Question: I have a form on my Java application which basically is to provide the user with a list of data from a DB query. one idea was to use a table and populate each row with data from my resultset. However when designing the UI my team and i decided that it didnt look as smooth as we wanted. So we thought we would look into creating a custom view of the results in a panel. we wanted it to look something like:

So instead of rows of a table it will look like this with one for each enquiry on the resultset.
The problem i am having is coding this. I spent a good deal of time trying to workout how to add a component to a JForm. as netbeans seem to by default set up the ui as a grouplayout? so I worked out how to add 1 panel using:
'''
javax.swing.JLabel idLbl;
javax.swing.JLabel jLabel1;
javax.swing.JLabel jLabel3;
javax.swing.JLabel jLabel5;
javax.swing.JLabel jLabel7;
javax.swing.JPanel jPanel1;
javax.swing.JLabel prefContactLbl;
javax.swing.JLabel propertyLabel;
jPanel1 = new javax.swing.JPanel();
jLabel1 = new javax.swing.JLabel();
idLbl = new javax.swing.JLabel();
jLabel3 = new javax.swing.JLabel();
propertyLabel = new javax.swing.JLabel();
jLabel5 = new javax.swing.JLabel();
contactLabel = new javax.swing.JLabel();
jLabel7 = new javax.swing.JLabel();
prefContactLbl = new javax.swing.JLabel();
jPanel1.setBorder(javax.swing.BorderFactory.createEtchedBorder());
jLabel1.setFont(new java.awt.Font("Tahoma", 1, 12));
jLabel1.setText("Enquiry Id:");
jLabel1.setName("jLabel"+i);
idLbl.setText("jLabel2");
jLabel3.setFont(new java.awt.Font("Tahoma", 1, 12));
jLabel3.setText("Property:");
propertyLabel.setText("A property Address in some town with a postcode");
jLabel5.setFont(new java.awt.Font("Tahoma", 1, 12));
jLabel5.setText("Contact:");
contactLabel.setText("A Persons Name ( <PHONE>)");
jLabel7.setFont(new java.awt.Font("Tahoma", 1, 12));
jLabel7.setText("Prefered Contact:");
prefContactLbl.setText("Email/Phone");
javax.swing.GroupLayout jPanel1Layout = new javax.swing.GroupLayout(jPanel1);
jPanel1.setLayout(jPanel1Layout);
jPanel1Layout.setHorizontalGroup(
jPanel1Layout.createParallelGroup(javax.swing.GroupLayout.Alignment.LEADING)
.addGroup(jPanel1Layout.createSequentialGroup()
.addContainerGap()
.addGroup(jPanel1Layout.createParallelGroup(javax.swing.GroupLayout.Alignment.LEADING)
.addGroup(jPanel1Layout.createSequentialGroup()
.addComponent(jLabel1)
.addPreferredGap(javax.swing.LayoutStyle.ComponentPlacement.RELATED)
.addComponent(idLbl)
.addGap(18, 18, 18)
.addComponent(jLabel3)
.addPreferredGap(javax.swing.LayoutStyle.ComponentPlacement.RELATED)
.addComponent(propertyLabel))
.addGroup(jPanel1Layout.createSequentialGroup()
.addComponent(jLabel7)
.addPreferredGap(javax.swing.LayoutStyle.ComponentPlacement.RELATED)
.addComponent(prefContactLbl)
.addPreferredGap(javax.swing.LayoutStyle.ComponentPlacement.UNRELATED)
.addComponent(jLabel5)
.addPreferredGap(javax.swing.LayoutStyle.ComponentPlacement.RELATED)
.addComponent(contactLabel)))
.addContainerGap(20, Short.MAX_VALUE))
);
jPanel1Layout.setVerticalGroup(
jPanel1Layout.createParallelGroup(javax.swing.GroupLayout.Alignment.LEADING)
.addGroup(jPanel1Layout.createSequentialGroup()
.addContainerGap()
.addGroup(jPanel1Layout.createParallelGroup(javax.swing.GroupLayout.Alignment.BASELINE)
.addComponent(jLabel1)
.addComponent(idLbl)
.addComponent(jLabel3)
.addComponent(propertyLabel))
.addPreferredGap(javax.swing.LayoutStyle.ComponentPlacement.RELATED)
.addGroup(jPanel1Layout.createParallelGroup(javax.swing.GroupLayout.Alignment.BASELINE)
.addComponent(jLabel7)
.addComponent(prefContactLbl)
.addComponent(jLabel5)
.addComponent(contactLabel))
.addContainerGap())
);
javax.swing.GroupLayout layout = new javax.swing.GroupLayout(getContentPane());
getContentPane().setLayout(layout);
layout.setHorizontalGroup(
layout.createParallelGroup(javax.swing.GroupLayout.Alignment.LEADING)
.addGroup(layout.createSequentialGroup()
.addGap(10 , 10, 10)
.addComponent(jPanel1, javax.swing.GroupLayout.PREFERRED_SIZE, javax.swing.GroupLayout.DEFAULT_SIZE, javax.swing.GroupLayout.PREFERRED_SIZE)
.addContainerGap(100, Short.MAX_VALUE))
);
layout.setVerticalGroup(
layout.createParallelGroup(javax.swing.GroupLayout.Alignment.LEADING)
.addGroup(layout.createSequentialGroup()
.addContainerGap()
.addComponent(jPanel1, javax.swing.GroupLayout.PREFERRED_SIZE, javax.swing.GroupLayout.DEFAULT_SIZE, javax.swing.GroupLayout.PREFERRED_SIZE)
.addContainerGap(570, Short.MAX_VALUE))
);
'''
The main problem I am faced is adding more than 1 dynamically I am completly unsure how to go about it as all i can find is to set the layout not update it. And I cant set how many .addcomponent as its dynamic. Really confused on how to go about this.
Sorry if its hard to work out what I am trying to get across easier to think of it but putting it into words is a nightmare.
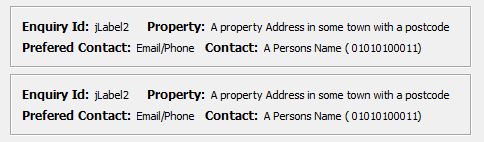
Answer: Starting off by encapsulating things a bit more will make your life much easier. Make a subclass of 'JPanel' that represents the view for one enquiry entry: 'EnquiryPanel'. The 'EnquiryPanel' would have code in it that nearly matches what you pasted above, except that it will fill itself in from the constructor parameters that you pass in and it will be a 'JPanel' itself.
'''
public class EnquiryPanel extends JPanel {
public EnquiryPanel(Result dbResult) {
// your layout code from above, but this is the content pane and
// the fields are populated from the dbResult object
}
}
'''
You can then dynamically add instances of 'EnquiryPanel' to a container panel whose layout is a vertical BoxLayout. I call this container panel 'ResultsPanel' below.
'''
public class ResultsPanel extends JPanel {
public ResultsPanel() {
// Layout our contents vertically
BoxLayout layout = new BoxLayout(this, BoxLayout.Y_AXIS);
this.setLayout(layout);
}
// method to iterate over the results from the database
// construct an EnquiryPanel and add that EnquiryPanel to ourselves
public void layoutEnquiryResults(ResultCollection results) {
for (Result result : results) {
EnquiryPanel eqPanel = new EnquiryPanel(result);
add(eqPanel);
}
revalidate();
}
}
'''
Finally you would add an instance of 'ResultsPanel' to your 'JFrame'.
'''
ResultsPanel resultsPanel = new ResultsPanel();
resultsPanel.layoutEnquiryResults(myResultSet);
getContentPane().add(resultsPanel);
'''